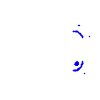
Particle: kaon